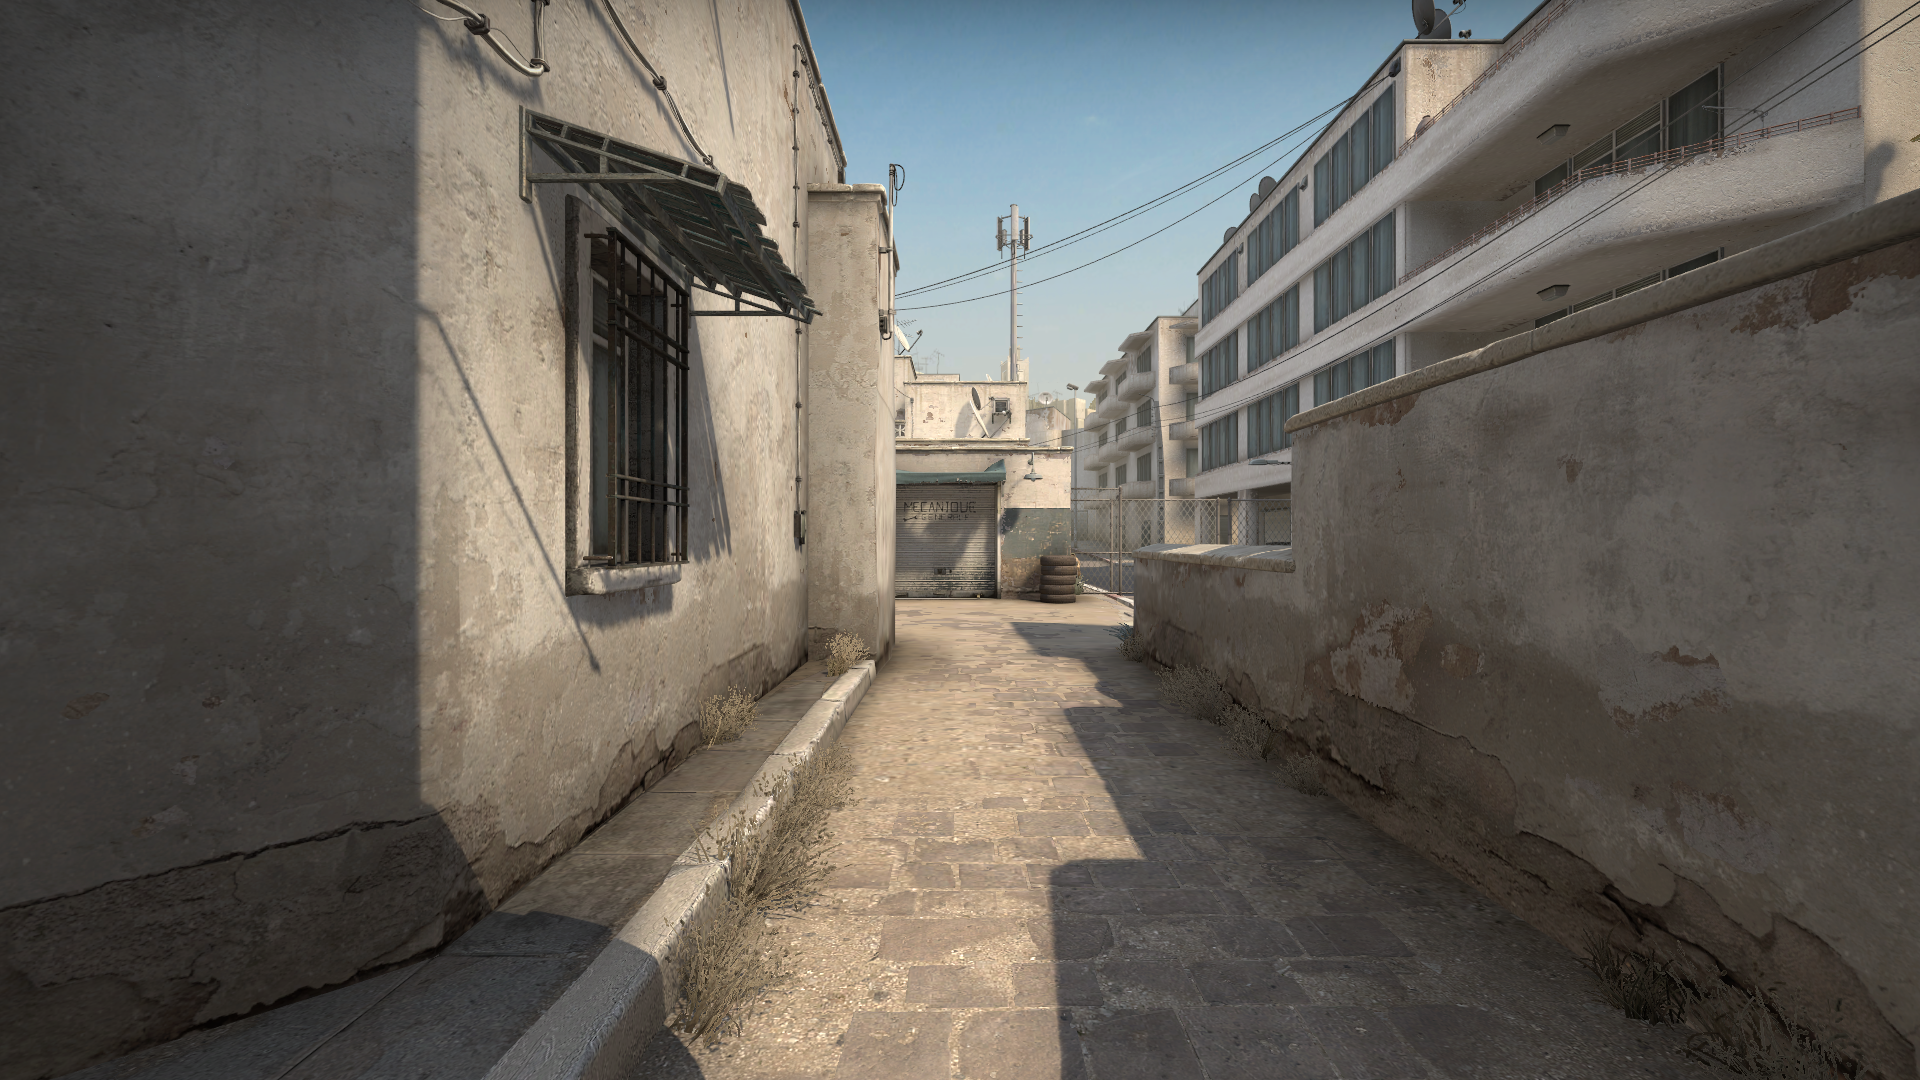
Map: de_dust2